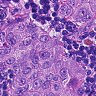
Metastatic tissue present: yes